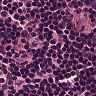
Metastatic tissue present: no